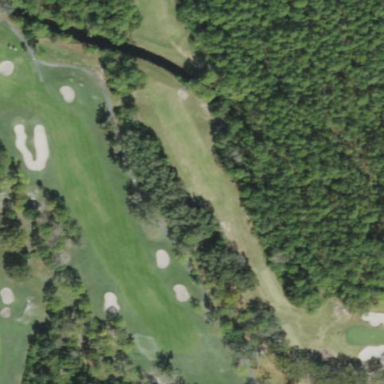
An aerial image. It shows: Golf fairway surrounded by grass.